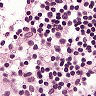
Metastatic tissue present: no